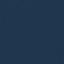
Land use / land cover class: SeaLake